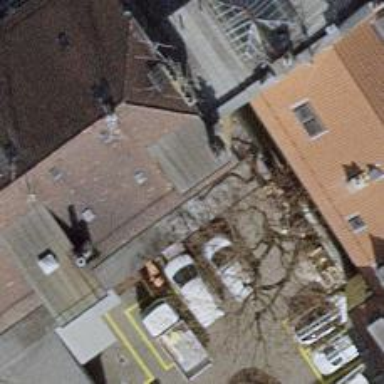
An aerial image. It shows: Hardware shop.